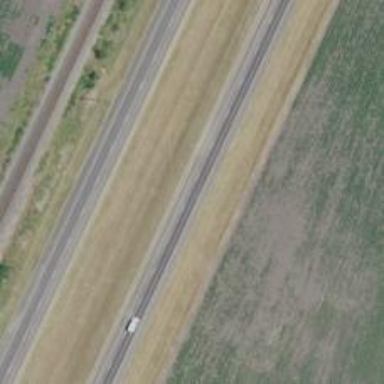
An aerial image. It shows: Primary highway.